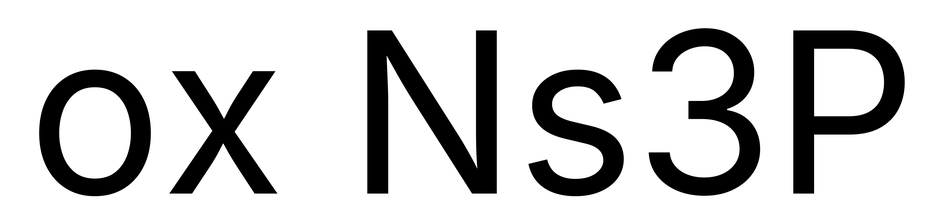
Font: Inter_Regular